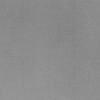
Label: dusty